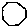
Label: hexagon